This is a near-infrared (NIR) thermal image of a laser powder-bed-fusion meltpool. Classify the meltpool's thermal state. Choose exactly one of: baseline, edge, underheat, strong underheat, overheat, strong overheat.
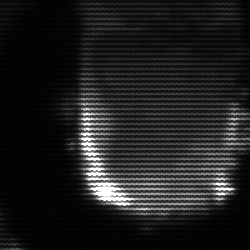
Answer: baseline